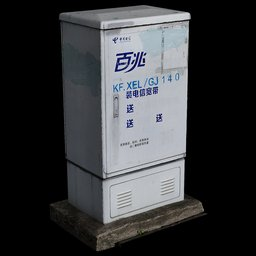
Label: electronics